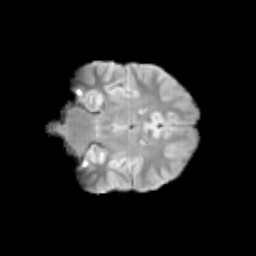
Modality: T2w
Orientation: coronal
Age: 9
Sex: male
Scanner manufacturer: siemens
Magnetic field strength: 3 T
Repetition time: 3.8 s
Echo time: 0.07 s